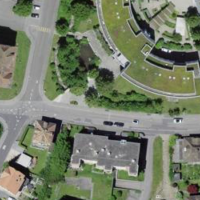
EUNIS habitat code: 54
Species observed at this site:
Cornus sanguinea